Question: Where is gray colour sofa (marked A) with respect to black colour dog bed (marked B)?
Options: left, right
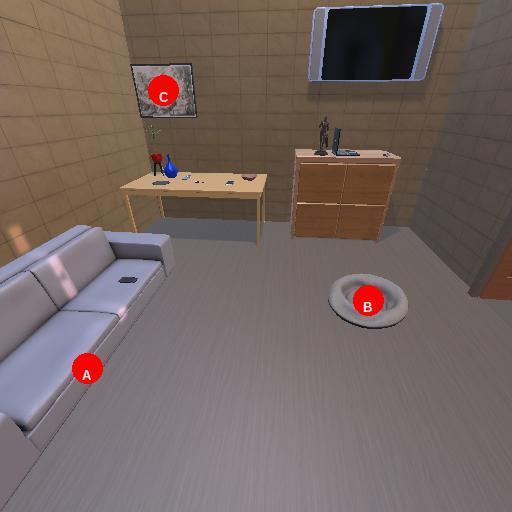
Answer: left